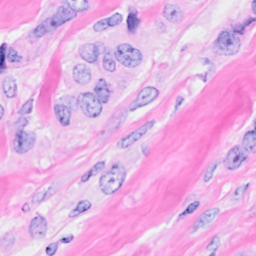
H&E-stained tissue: Breast